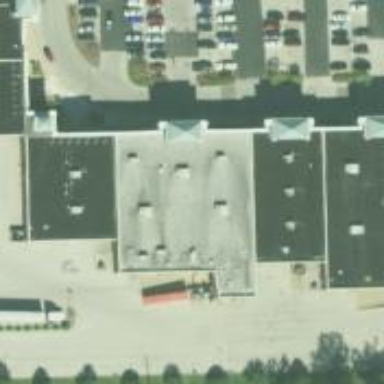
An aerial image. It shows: Veterinary facility.